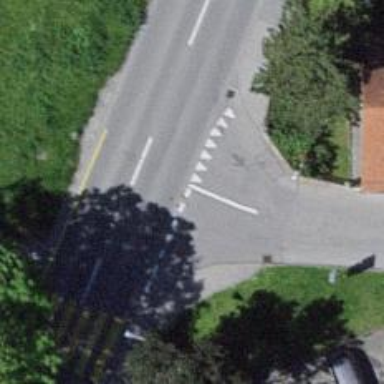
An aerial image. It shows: Road with "give way" sign.